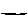
Label: line